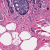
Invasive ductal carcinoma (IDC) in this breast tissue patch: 1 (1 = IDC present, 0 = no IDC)